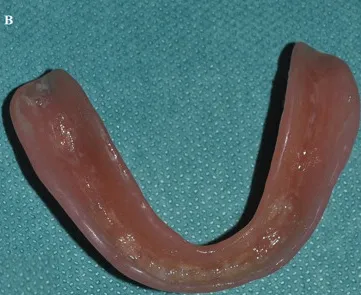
Complete lower denture with very fine edges.
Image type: medical_photograph (other_medical_photograph)